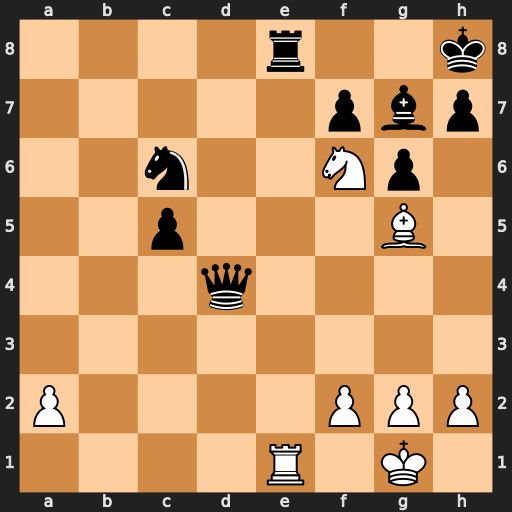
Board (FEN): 4r2k/5pbp/2n2Np1/2p3B1/3q4/8/P4PPP/4R1K1
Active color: w
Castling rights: -
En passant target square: -
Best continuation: Rxe8+ Bf8 Rxf8+ Kg7 Rg8#